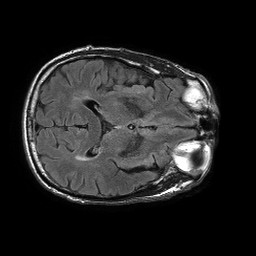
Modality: FLAIR
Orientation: axial
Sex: male
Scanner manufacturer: philips
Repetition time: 11 s
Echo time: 0.125 s